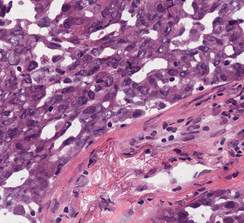
Tumor epithelial tissue: yes
Tumor-associated stroma tissue: yes
Normal tissue: no